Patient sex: M
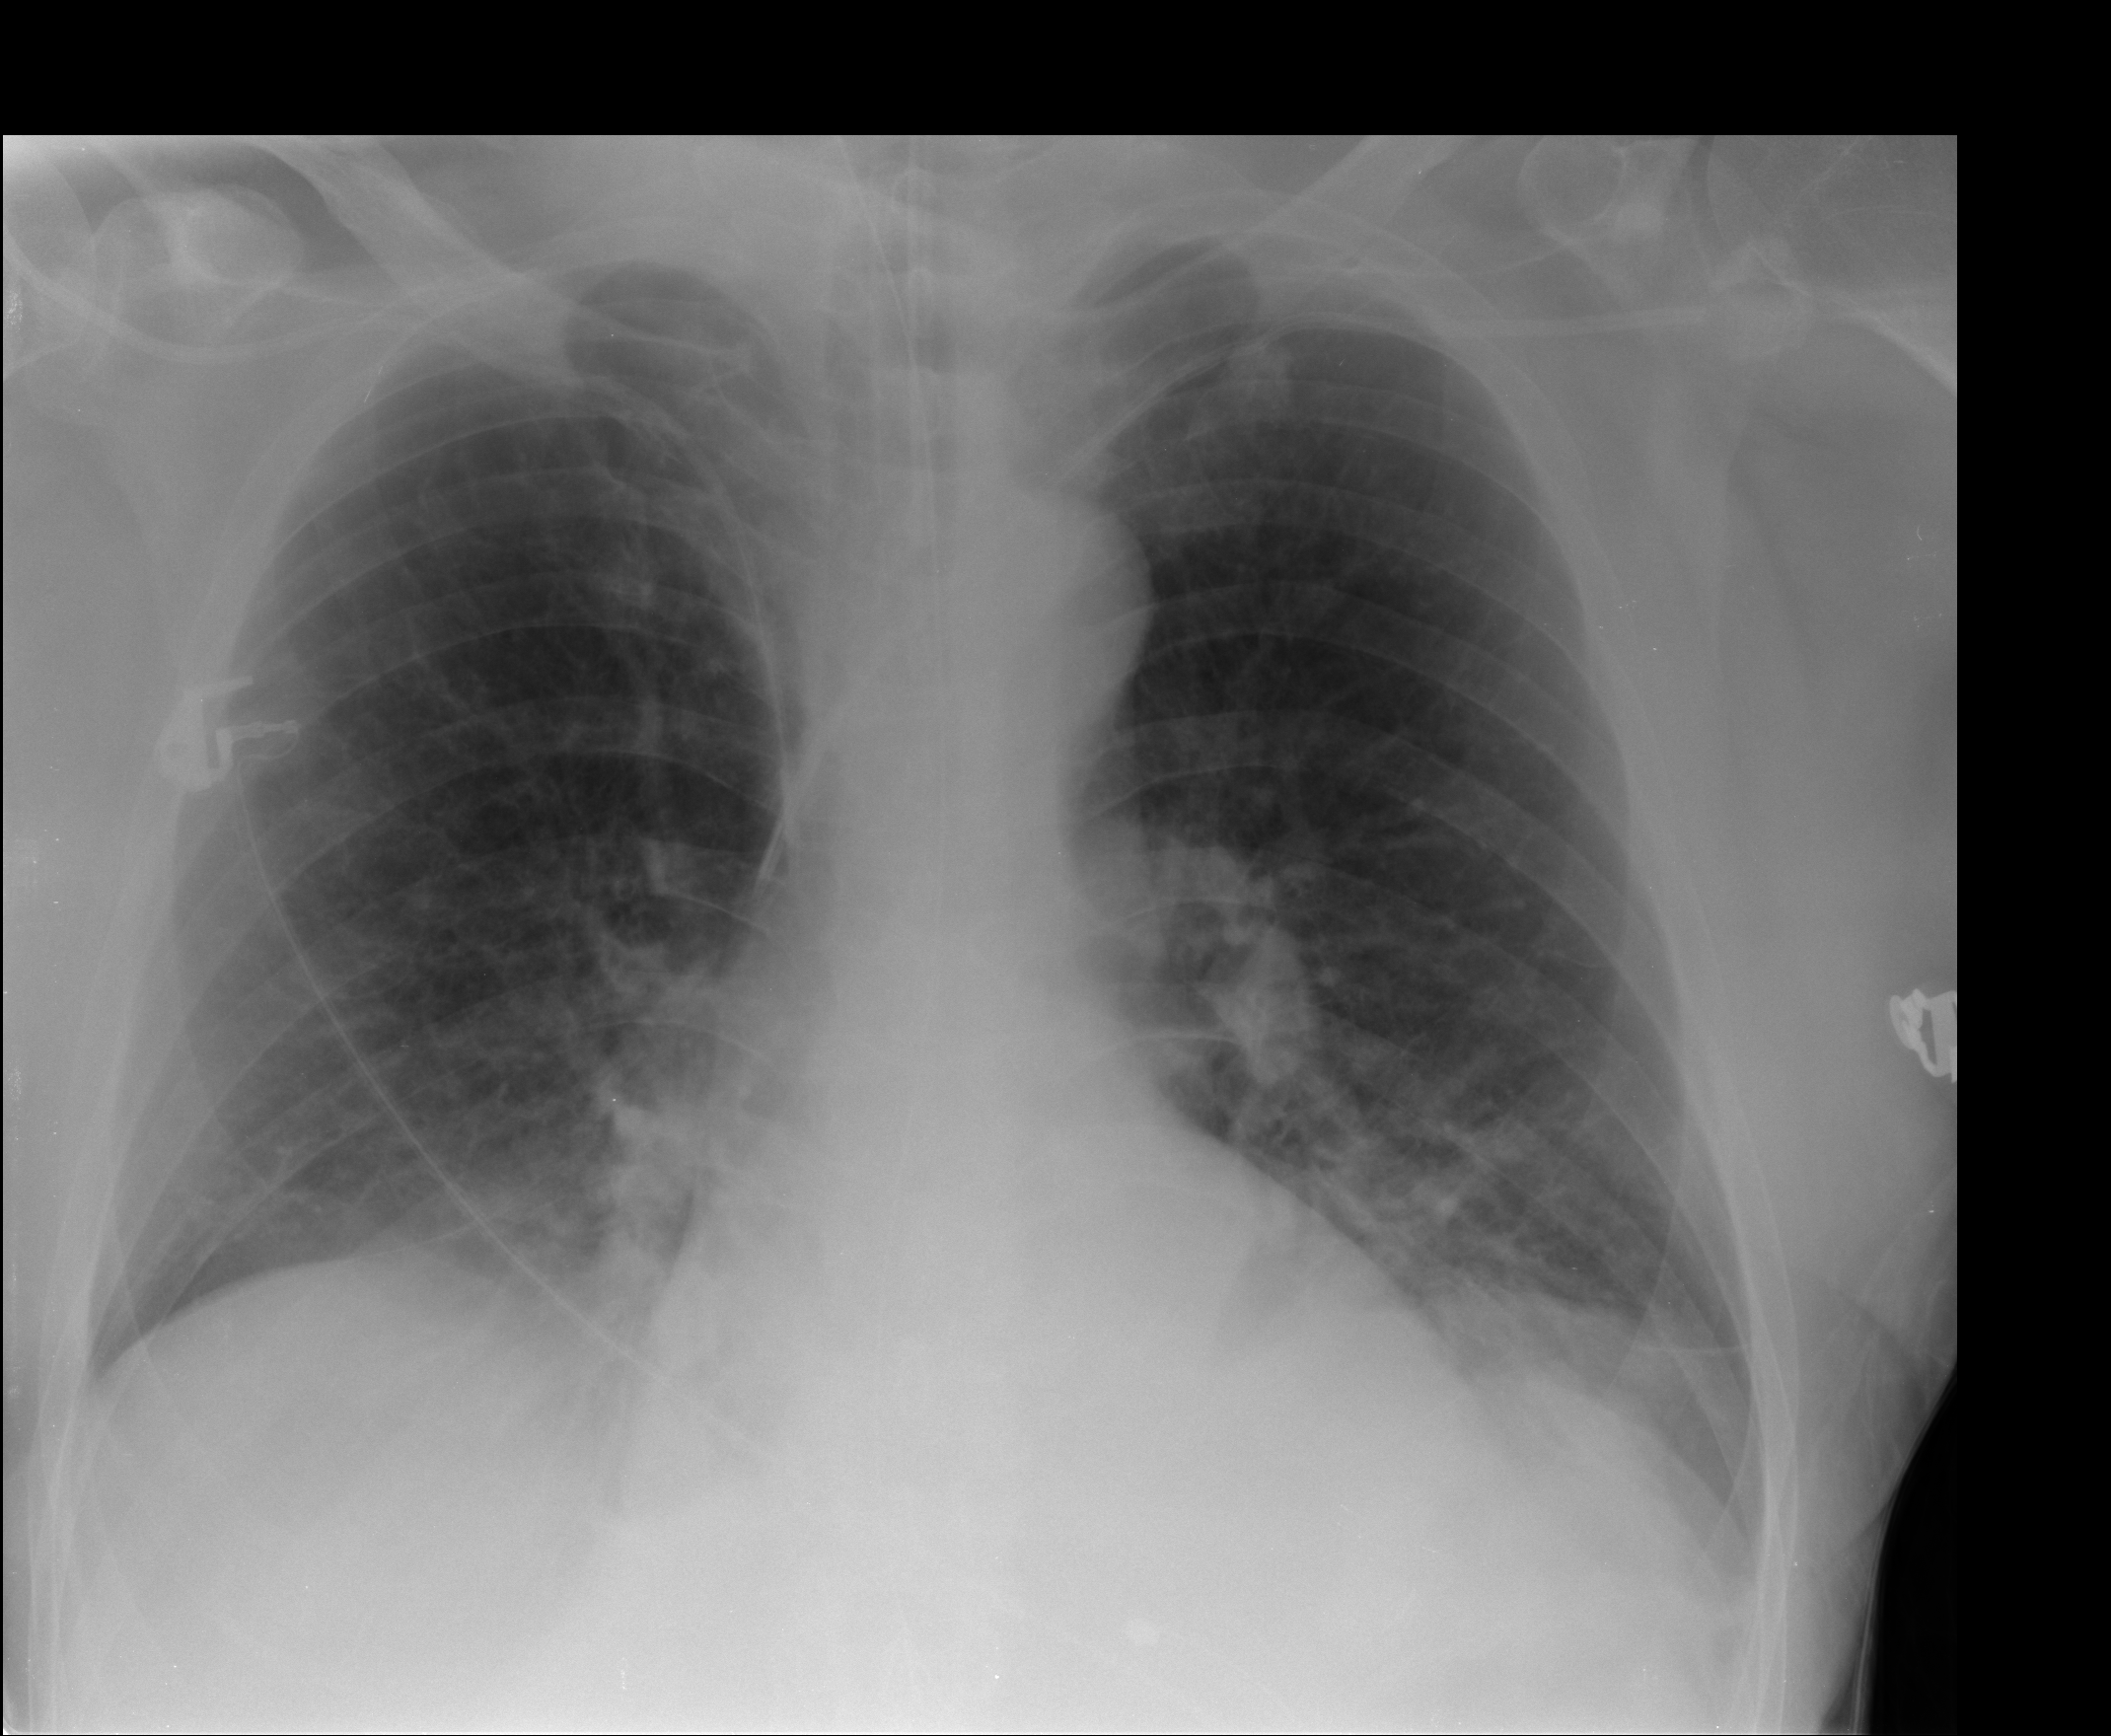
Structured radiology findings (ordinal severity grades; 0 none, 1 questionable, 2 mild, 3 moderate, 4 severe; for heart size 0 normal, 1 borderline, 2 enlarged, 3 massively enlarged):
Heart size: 0
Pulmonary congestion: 2
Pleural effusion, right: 1
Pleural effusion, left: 0
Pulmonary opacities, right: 2
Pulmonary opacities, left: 2
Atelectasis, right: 2
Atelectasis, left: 2